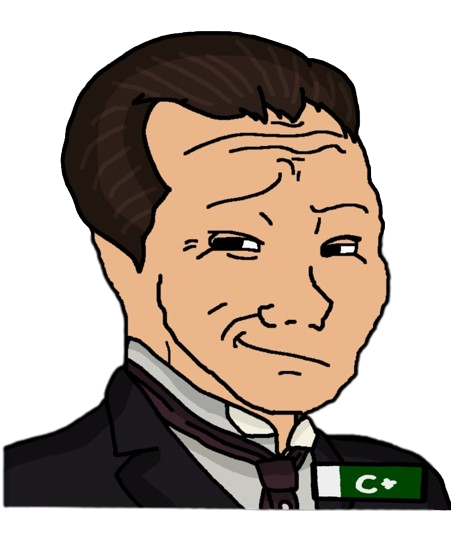
Label: 5_Smugjak